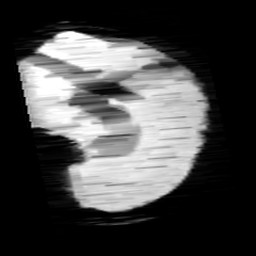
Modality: minIP
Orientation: sagittal
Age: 11
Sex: female
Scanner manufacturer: siemens
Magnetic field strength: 3 T
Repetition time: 0.027 s
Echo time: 0.02 s